Interaction volume radius: 5 \u00c5
Interaction volume height: 10 \u00c5
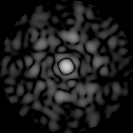
Disorder parameter: 0.7974